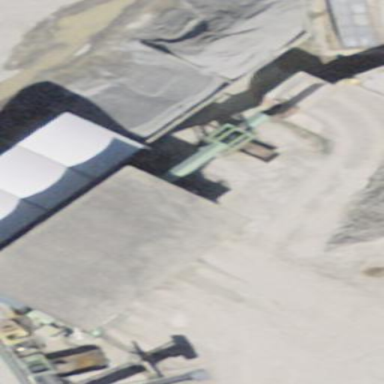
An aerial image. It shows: Industrial building with flat roof.